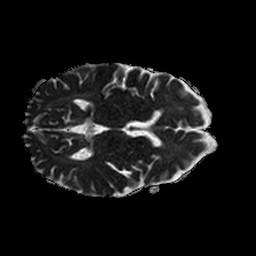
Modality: ADC
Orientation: axial
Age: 64
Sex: female
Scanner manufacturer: philips
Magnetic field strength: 1.5 T
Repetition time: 3.398 s
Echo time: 0.06922 s